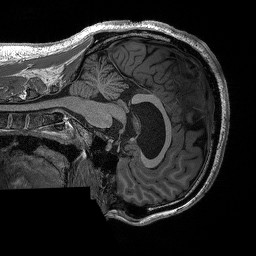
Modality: T1w
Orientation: sagittal
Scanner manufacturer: siemens
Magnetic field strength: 3 T
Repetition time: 2.3 s
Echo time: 0.00294 s